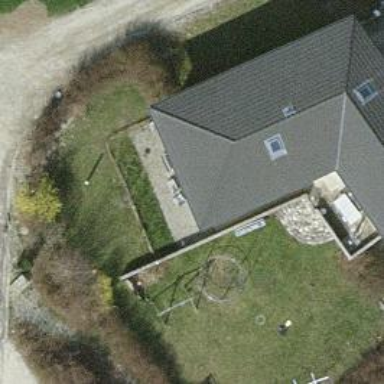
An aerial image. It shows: View of roof with edges.